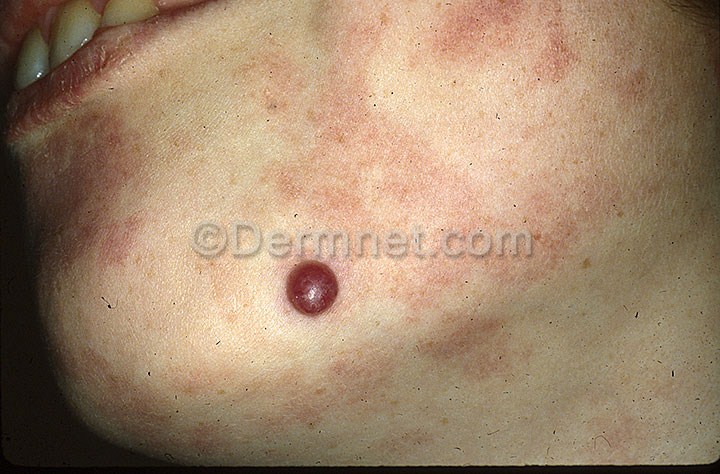
Disease: Vascular Tumors